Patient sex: M
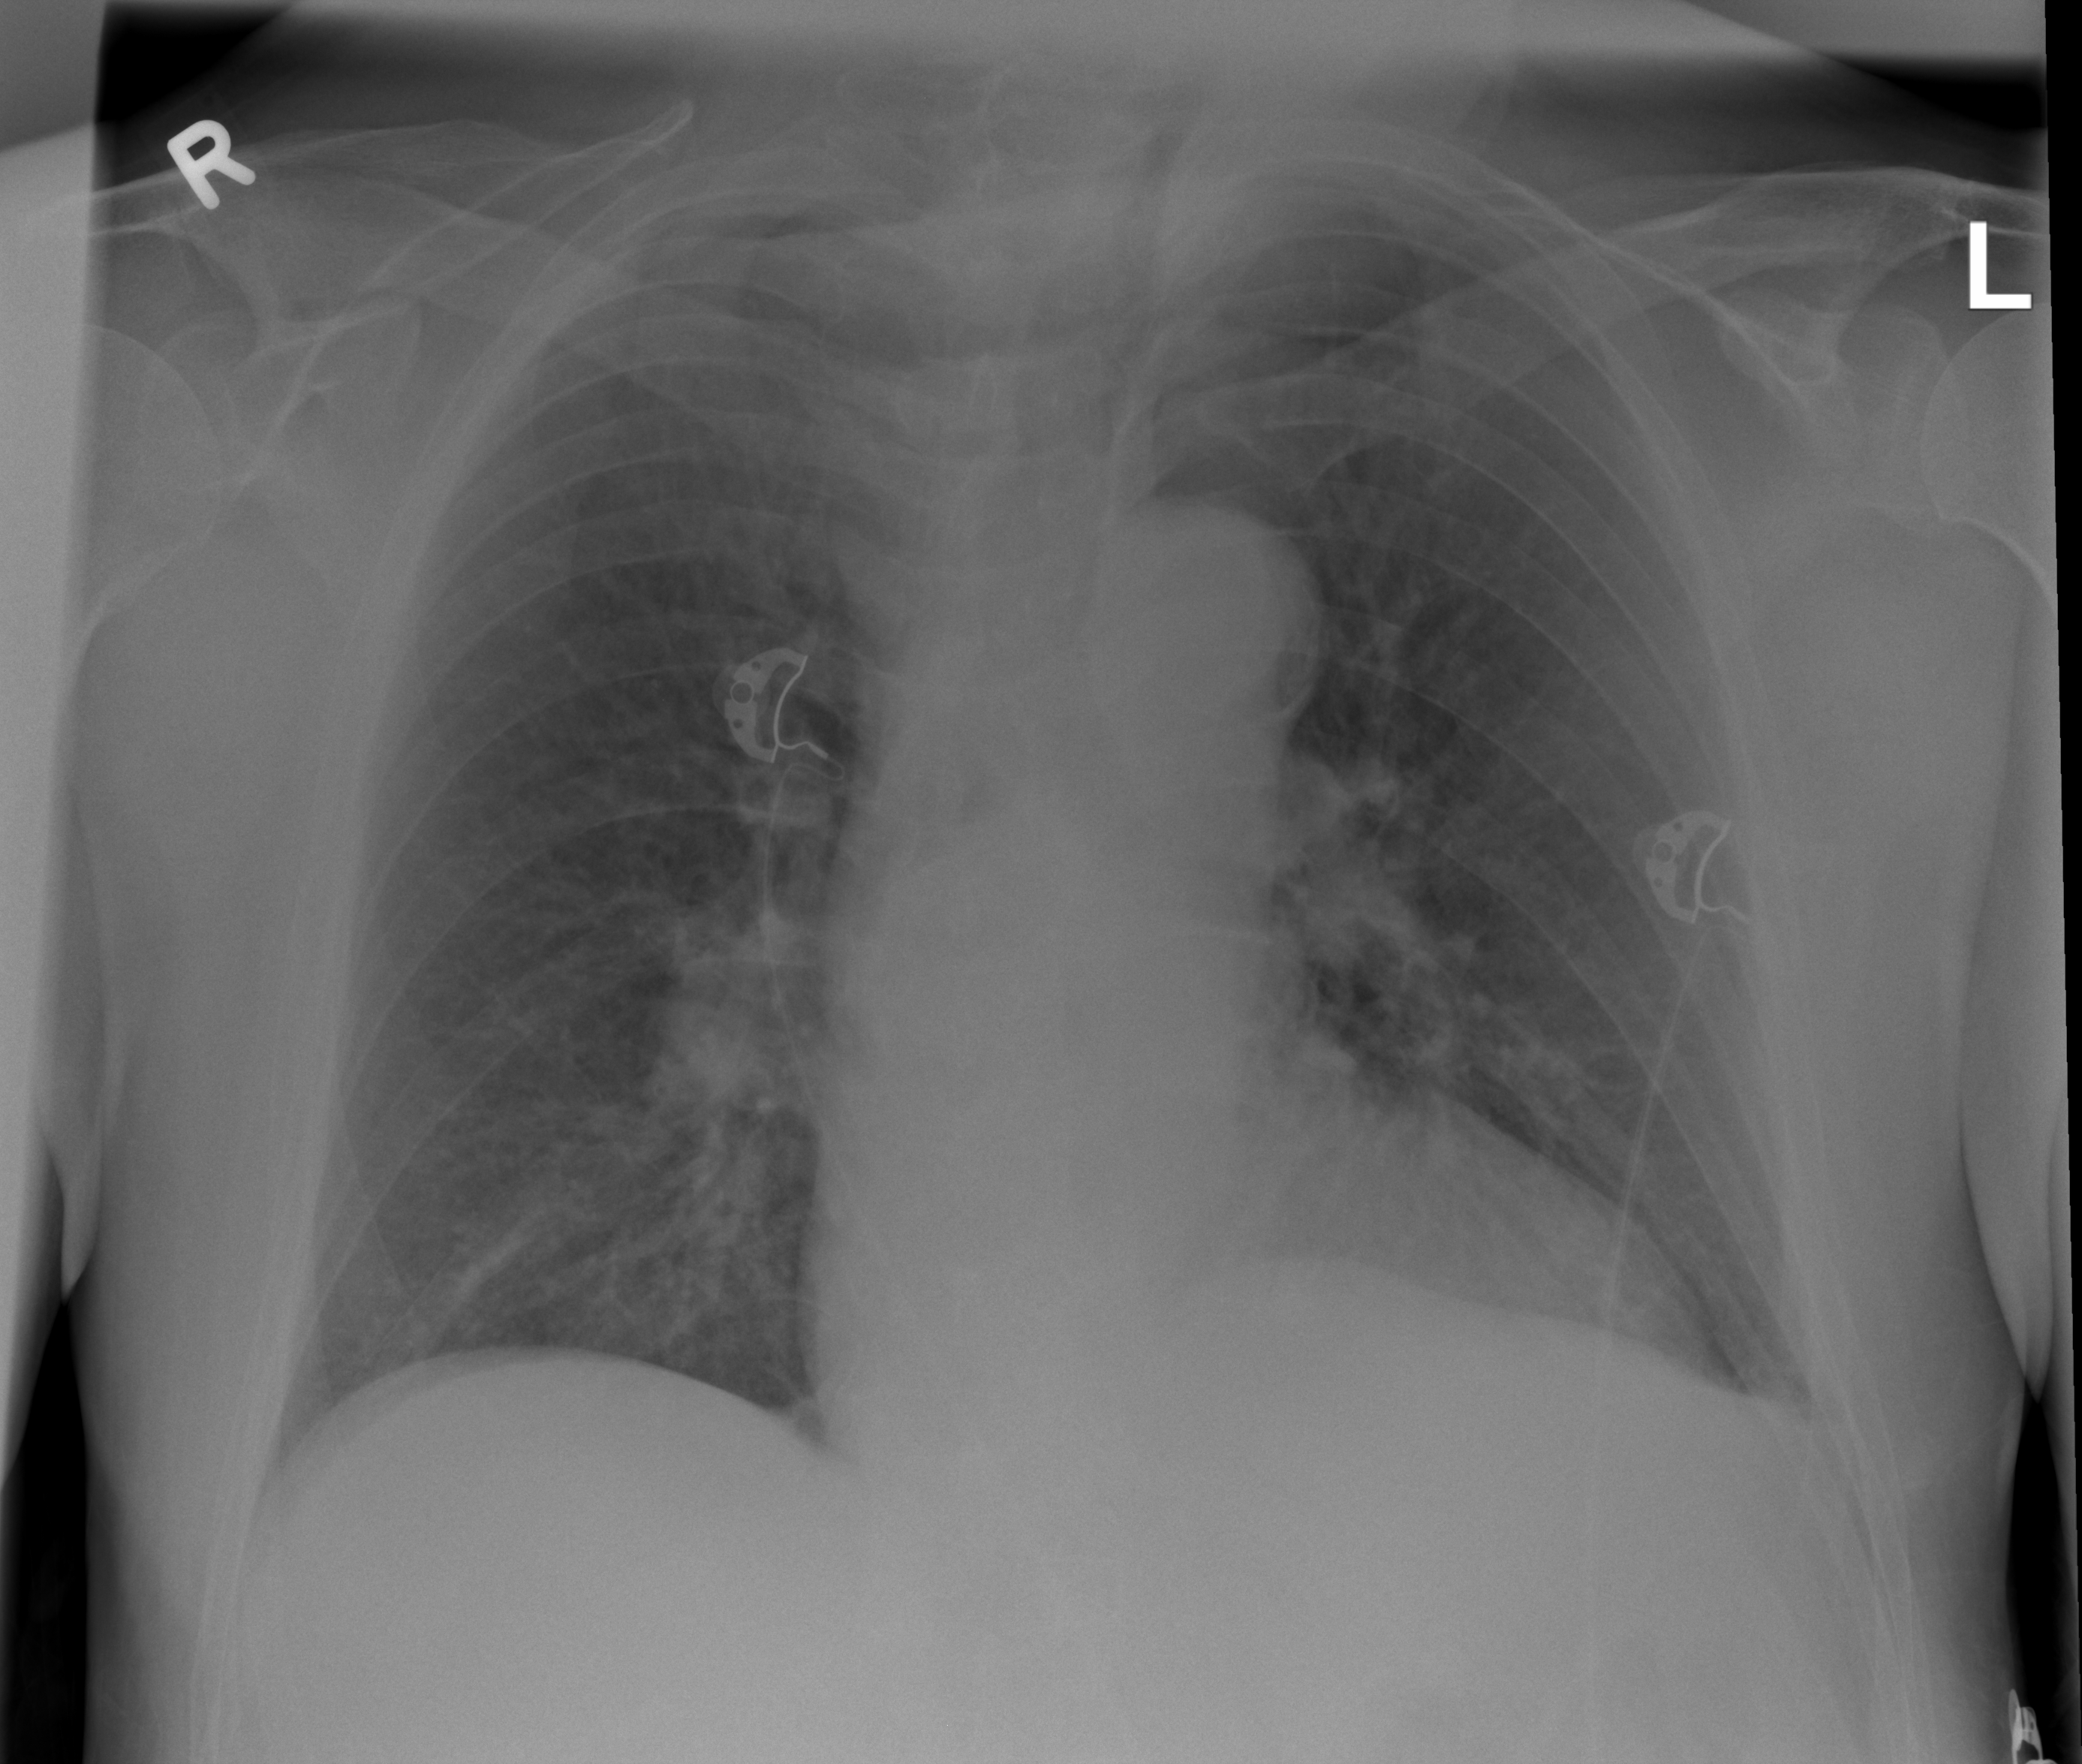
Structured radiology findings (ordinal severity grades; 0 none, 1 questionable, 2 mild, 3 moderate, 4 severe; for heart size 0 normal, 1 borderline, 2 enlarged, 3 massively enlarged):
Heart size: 2
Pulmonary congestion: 2
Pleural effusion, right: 0
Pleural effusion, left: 2
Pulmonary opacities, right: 2
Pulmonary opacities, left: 2
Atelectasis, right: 2
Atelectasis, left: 2